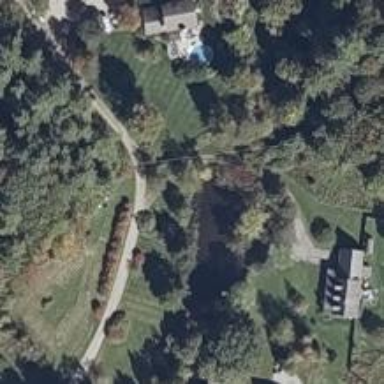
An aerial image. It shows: Driveway leading to service road.